Interaction volume radius: 5 \u00c5
Interaction volume height: 25 \u00c5
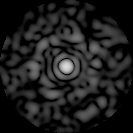
Disorder parameter: 0.7807